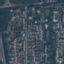
Label: Residential